Question:
Here is an image.
i want tabview image background like this.When it is not selected it shows white image and when it is selected it shows green image.
Here is the code:
'''
Resources resources = getResources();
TabHost tabhost = getTabHost();
Intent one = new Intent().setClass(this, StyleMe.class);
TabSpec tb1=tabhost.newTabSpec("One").setIndicator("",resources.getDrawable
(R.drawable.style_link)).setContent(one);
tabhost.addTab(tb1);
'''
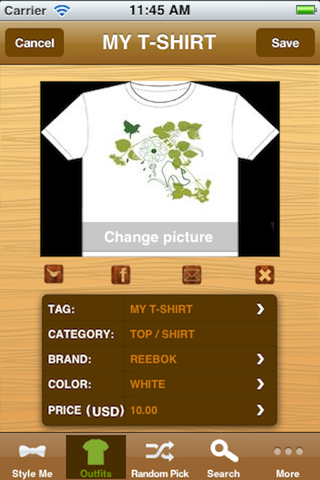
Answer: The better solution is to use background with selector, so you don't have to check onTabChanged and do manual update.:
'''
private void initTabsAppearance(TabWidget tabWidget) {
// Change background
for(int i=0; i < tabWidget.getChildCount(); i++)
tabWidget.getChildAt(i).setBackgroundResource(R.drawable.tab_bg);
}
'''
Where tab_bg is an xml drawable with selector:
'''
<selector xmlns:android="http://schemas.android.com/apk/res/android">
<item android:state_selected="true" android:drawable="@drawable/tab_bg_selected" />
<item android:drawable="@drawable/tab_bg_normal" />
</selector>
'''
Hope this will help.